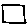
Label: square